Question: I have a stored procedure and from that I'm calling a web service that returns XML. To be able to read Swedish characters I do this:
'''
select @xml = CAST(REPLACE(CAST(@response as nvarchar(max)), 'utf-8', 'utf-16') as xml)
'''
Where '@response' is the response I get from the web service. This does make it able to read the Swedish characters but it doesn't change the fact that the XML still looks like shit with the '&lt;' and '&gt;' instead of '<' and '>'.
How can I change this?
Edit---
This is what i do with the xml response:
'''
DECLARE @obj int
DECLARE @Url nvarchar (200)
DECLARE @response varchar(8000)
DECLARE @xml XML
EXEC sp_OACREATE 'MSXML2.ServerXMLHTTP', @obj OUT
EXEC sp_OAMethod @obj, 'open', NULL, 'GET', @Url, false
EXEC sp_OAMethod @obj, 'send'
EXEC sp_OAGetProperty @obj, 'responsetext', @response OUT
select @xml = CAST(REPLACE(CAST(@response as nvarchar(max)), 'utf-8','utf-16') as xml)
'''
Edit 2----
This is the xml response:

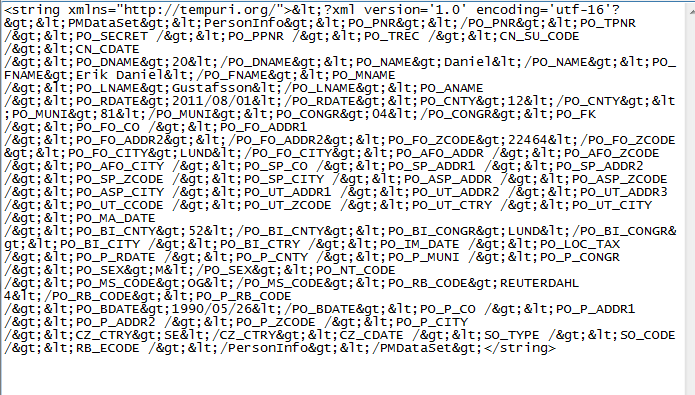
Answer: You have a XML within another XML that only has one root node 'string'.
Assign '@response' directly to '@xml' and use 'value()' to get the embedded XML as 'nvarchar(max)' and then cast to XML.
I did not see how you have AAO encoded in there so you might need to adapt the solution to take care of that.
'''
declare @xml xml
declare @response varchar(max)
-- Sample response
set @response = '<string xmlns="http://tempuri.org">&lt;?xml version=''1.0'' encoding=''utf-16''?&gt;&lt;PMDataSet&gt;SomeValue&lt;/PMDataSet&gt;</string>'
set @xml = @response
select cast(@xml.value('(*:string/text())[1]', 'nvarchar(max)') as xml)
'''
Result:
'''
<PMDataSet>SomeValue</PMDataSet>
'''